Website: home-depot
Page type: added-to-cart
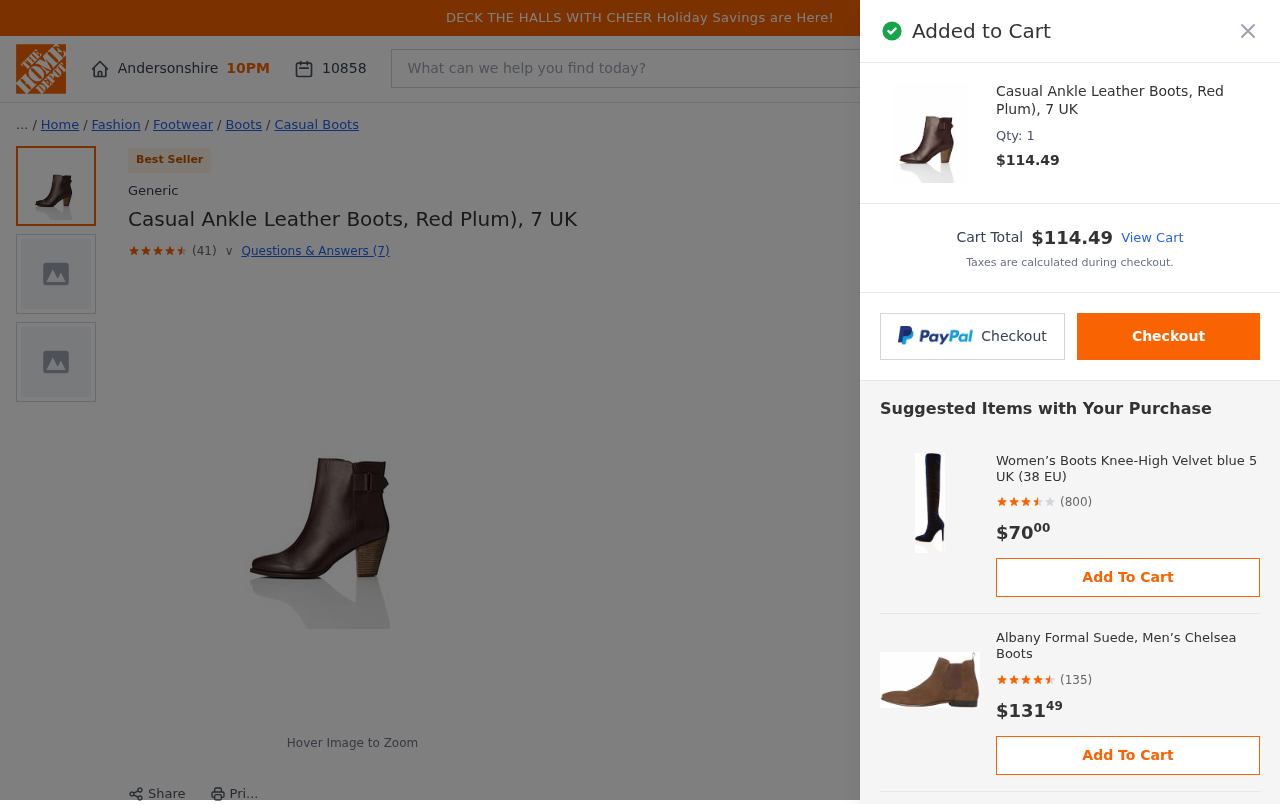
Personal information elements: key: PII_CITY
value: Andersonshire
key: PII_POSTCODE
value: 10858
Product elements: key: PRODUCT1_BRAND
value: Generic
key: PRODUCT1_BREADCRUMB
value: Home
Fashion
Footwear
Boots
Casual Boots
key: PRODUCT1_NAME
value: Casual Ankle Leather Boots, Red Plum), 7 UK
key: PRODUCT1_NUM_RATINGS
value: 41
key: PRODUCT1_PRICE
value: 114.49
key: PRODUCT1_QUANTITY
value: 1
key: PRODUCT1_RATING
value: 4.7
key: PRODUCT2_NAME
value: Women’s Boots Knee-High Velvet blue 5 UK (38 EU)
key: PRODUCT2_NUM_RATINGS
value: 800
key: PRODUCT2_PRICE
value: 70
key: PRODUCT2_RATING
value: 3.9
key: PRODUCT3_NAME
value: Albany Formal Suede, Men’s Chelsea Boots
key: PRODUCT3_NUM_RATINGS
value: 135
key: PRODUCT3_PRICE
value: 131.49
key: PRODUCT3_RATING
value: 4.8
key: PRODUCT4_NAME
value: Women's Velvet Stretch Ankle Boots Blau (Navy) 5 UK (38 EU)
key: PRODUCT4_PRICE
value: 110
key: PRODUCT5_NAME
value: Mens Manning Classic Boots
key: PRODUCT5_NUM_RATINGS
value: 208
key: PRODUCT5_PRICE
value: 68.99
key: PRODUCT5_RATING
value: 3.5
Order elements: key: ORDER_TOTAL
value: $114.49
Search elements: key: HEADER_SEARCH
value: What can we help you find today?